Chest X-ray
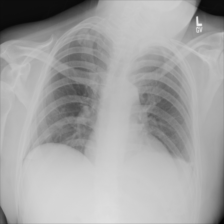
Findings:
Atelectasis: negative
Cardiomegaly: negative
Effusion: negative
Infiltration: negative
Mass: negative
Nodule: negative
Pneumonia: negative
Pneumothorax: negative
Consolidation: negative
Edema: negative
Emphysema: negative
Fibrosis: negative
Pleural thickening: negative
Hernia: negative